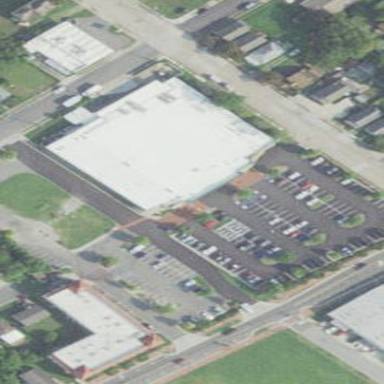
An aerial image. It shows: Supermarket building.